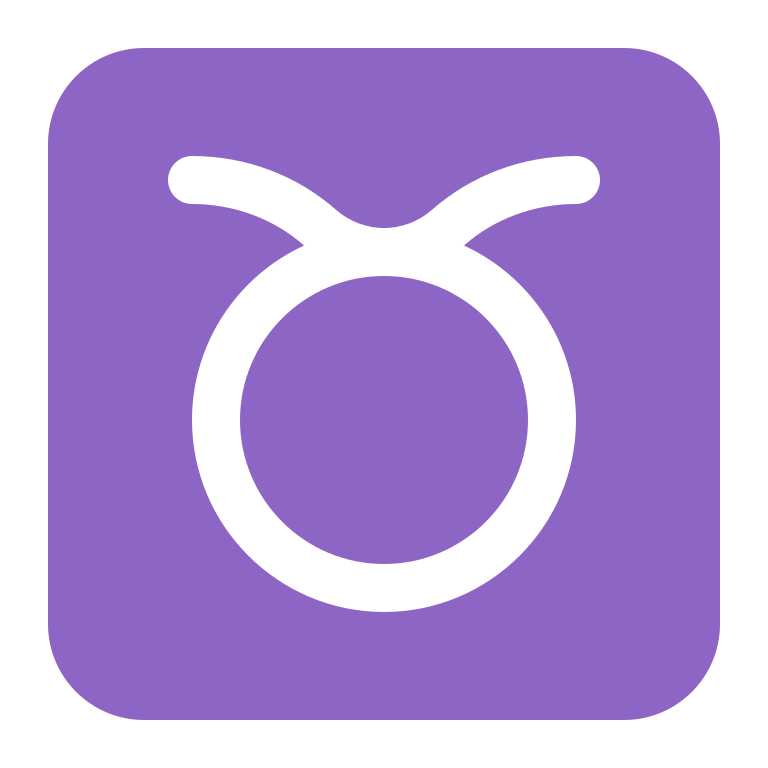
taurus flat